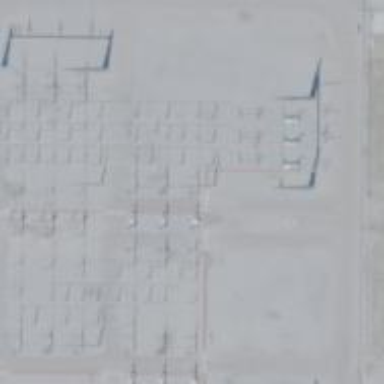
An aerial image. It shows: Switch for power supply.